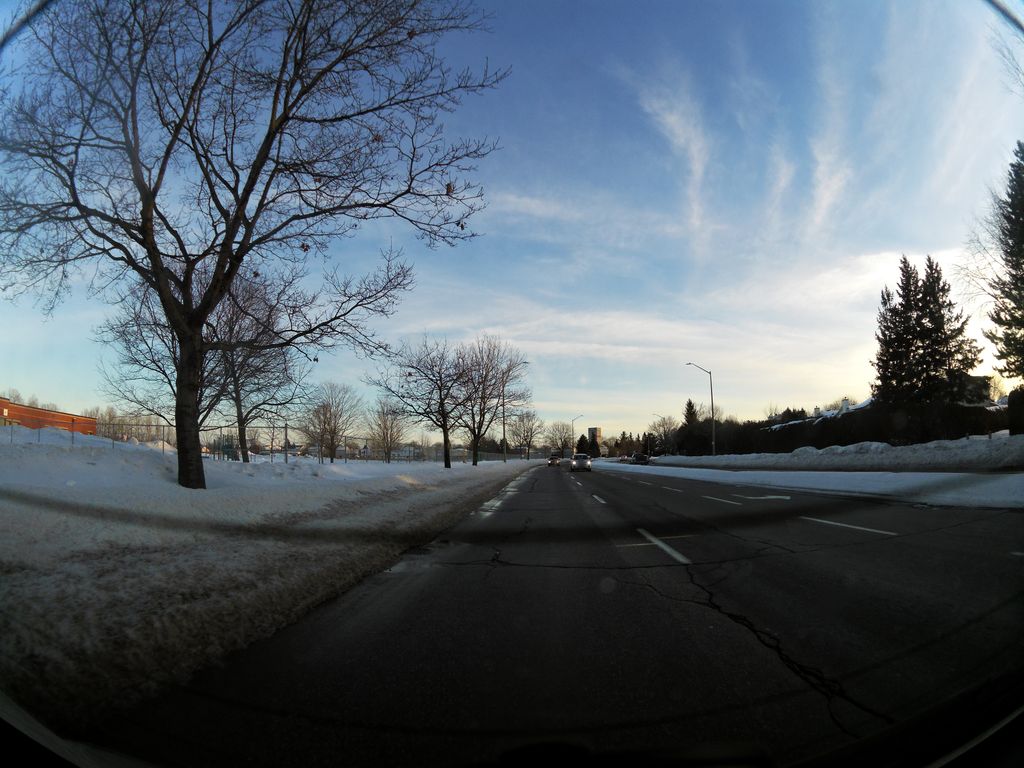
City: ottawa-gatineau